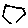
Label: hexagon